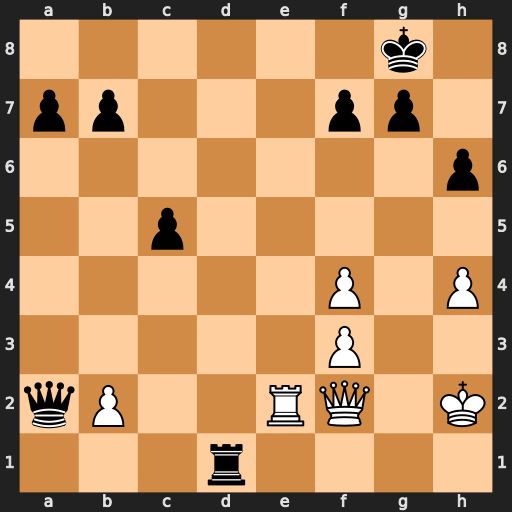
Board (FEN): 6k1/pp3pp1/7p/2p5/5P1P/5P2/qP2RQ1K/3r4
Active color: w
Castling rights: -
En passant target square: -
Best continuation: Re8+ Kh7 Qc2+ g6 Qxd1